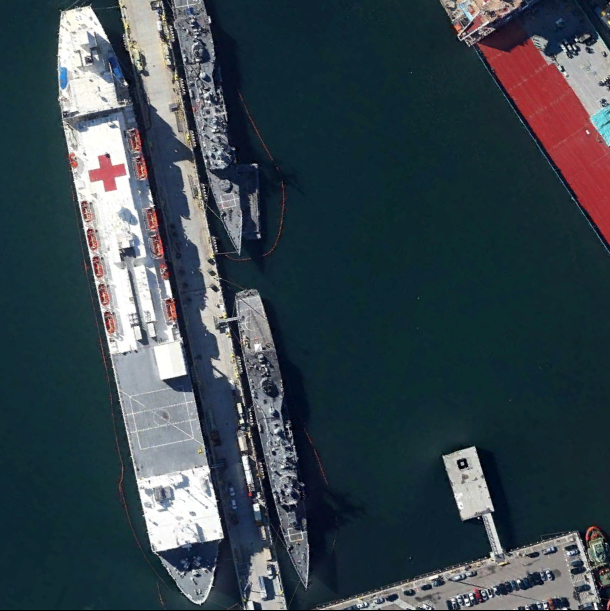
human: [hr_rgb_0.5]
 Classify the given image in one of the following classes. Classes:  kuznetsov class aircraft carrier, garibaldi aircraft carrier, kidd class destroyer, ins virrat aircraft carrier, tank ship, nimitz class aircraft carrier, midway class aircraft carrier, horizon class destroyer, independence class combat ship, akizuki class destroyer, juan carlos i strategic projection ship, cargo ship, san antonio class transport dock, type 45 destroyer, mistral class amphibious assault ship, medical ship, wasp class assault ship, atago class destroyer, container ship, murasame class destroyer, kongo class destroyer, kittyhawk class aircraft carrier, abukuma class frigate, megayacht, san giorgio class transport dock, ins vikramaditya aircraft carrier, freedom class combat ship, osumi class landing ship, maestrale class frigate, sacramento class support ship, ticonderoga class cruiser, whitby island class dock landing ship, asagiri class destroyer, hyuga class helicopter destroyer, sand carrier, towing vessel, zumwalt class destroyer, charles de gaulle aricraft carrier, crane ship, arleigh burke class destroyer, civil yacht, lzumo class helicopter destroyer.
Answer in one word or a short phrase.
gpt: Medical ship